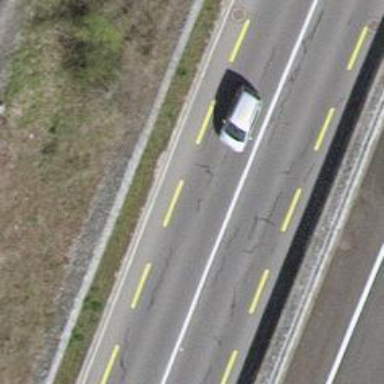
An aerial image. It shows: Primary highway with dedicated lane for cyclists.